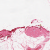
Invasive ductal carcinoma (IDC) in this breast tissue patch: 0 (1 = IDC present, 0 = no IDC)